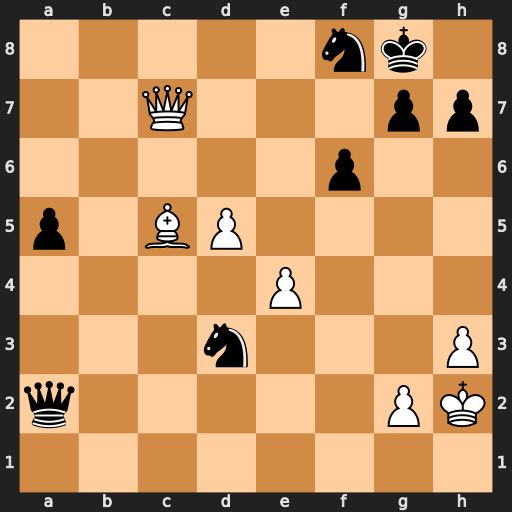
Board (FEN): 5nk1/2Q3pp/5p2/p1BP4/4P3/3n3P/q5PK/8
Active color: w
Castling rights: -
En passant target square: -
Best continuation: Bxf8 Kxf8 d6 Qe6 d7 Qxd7 Qxd7